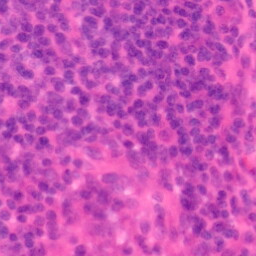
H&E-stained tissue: Colon